Interaction volume radius: 5 \u00c5
Interaction volume height: 10 \u00c5
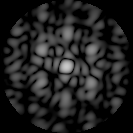
Disorder parameter: 0.4925